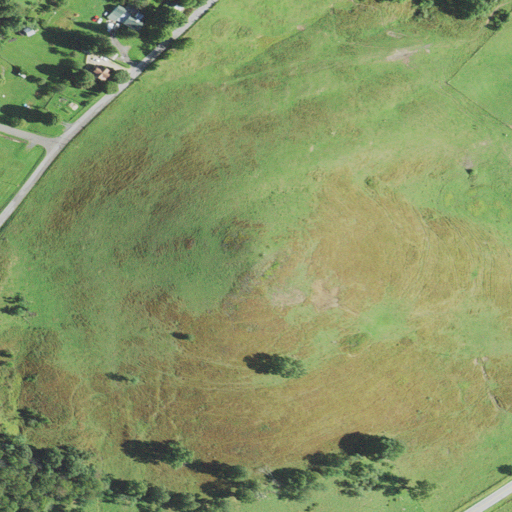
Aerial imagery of mountain in Virginia named Trimble Knob containing pasture, open development, barren land, deciduous forest, and medium intensity development